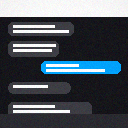
Screen state: on